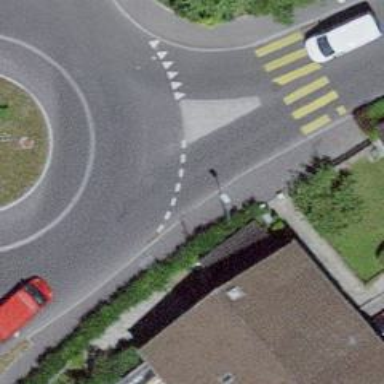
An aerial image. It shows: Tertiary road with asphalt surface leading to roundabout junction.